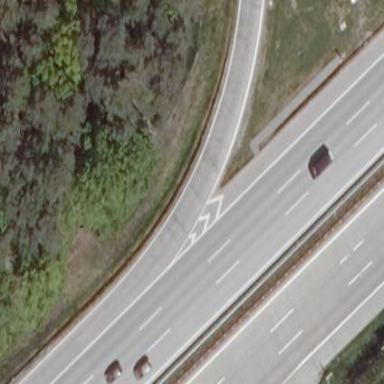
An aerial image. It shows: It's motorway area.